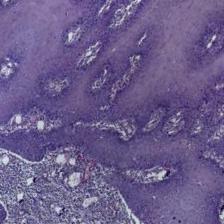
Diagnosis: OSCC